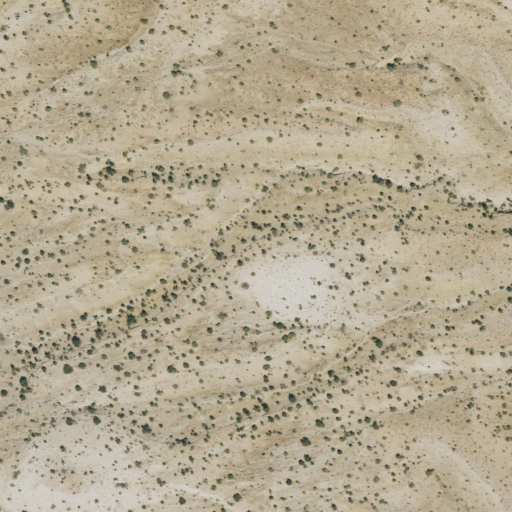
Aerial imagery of cliff(s) in Utah named Waterpocket Fold containing only shrub